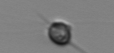
Label: Acanthoica_quattrospina